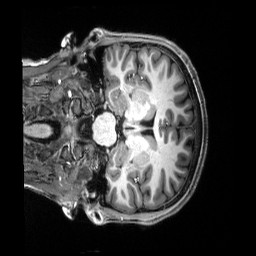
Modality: T1w
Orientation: coronal
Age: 23
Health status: healthy
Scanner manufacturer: siemens
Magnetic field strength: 3 T
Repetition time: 2.5 s
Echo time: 0.00222 s